Interaction volume radius: 5 \u00c5
Interaction volume height: 40 \u00c5
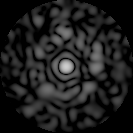
Disorder parameter: 0.8542